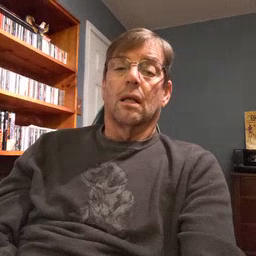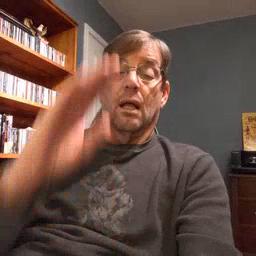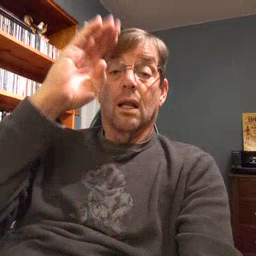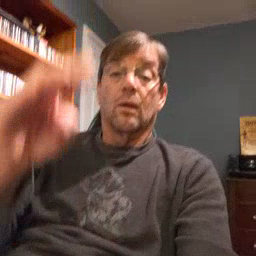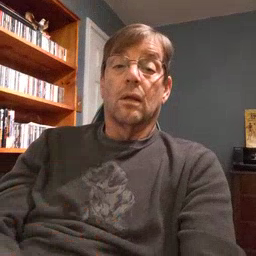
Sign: hello